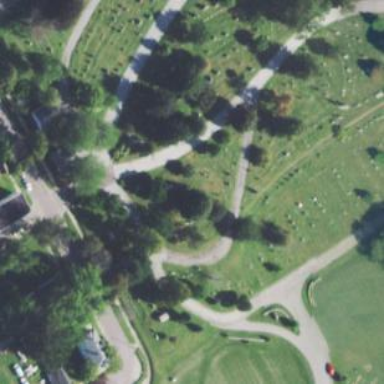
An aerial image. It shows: Cemetery.